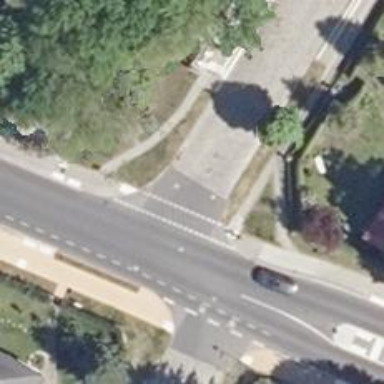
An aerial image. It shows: Road with "give way" sign.